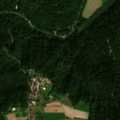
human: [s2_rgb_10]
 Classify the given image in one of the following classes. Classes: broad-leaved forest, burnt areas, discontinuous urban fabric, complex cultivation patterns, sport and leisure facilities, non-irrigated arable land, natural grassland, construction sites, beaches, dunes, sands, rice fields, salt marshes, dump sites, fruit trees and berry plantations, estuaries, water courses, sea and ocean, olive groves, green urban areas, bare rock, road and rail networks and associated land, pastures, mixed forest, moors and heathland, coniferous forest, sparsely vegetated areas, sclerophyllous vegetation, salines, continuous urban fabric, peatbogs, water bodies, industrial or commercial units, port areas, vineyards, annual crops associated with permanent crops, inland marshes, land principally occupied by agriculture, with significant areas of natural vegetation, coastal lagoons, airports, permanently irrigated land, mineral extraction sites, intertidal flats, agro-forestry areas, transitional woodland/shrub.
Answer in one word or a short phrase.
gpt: discontinuous urban fabric, non-irrigated arable land, mixed forest